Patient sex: M
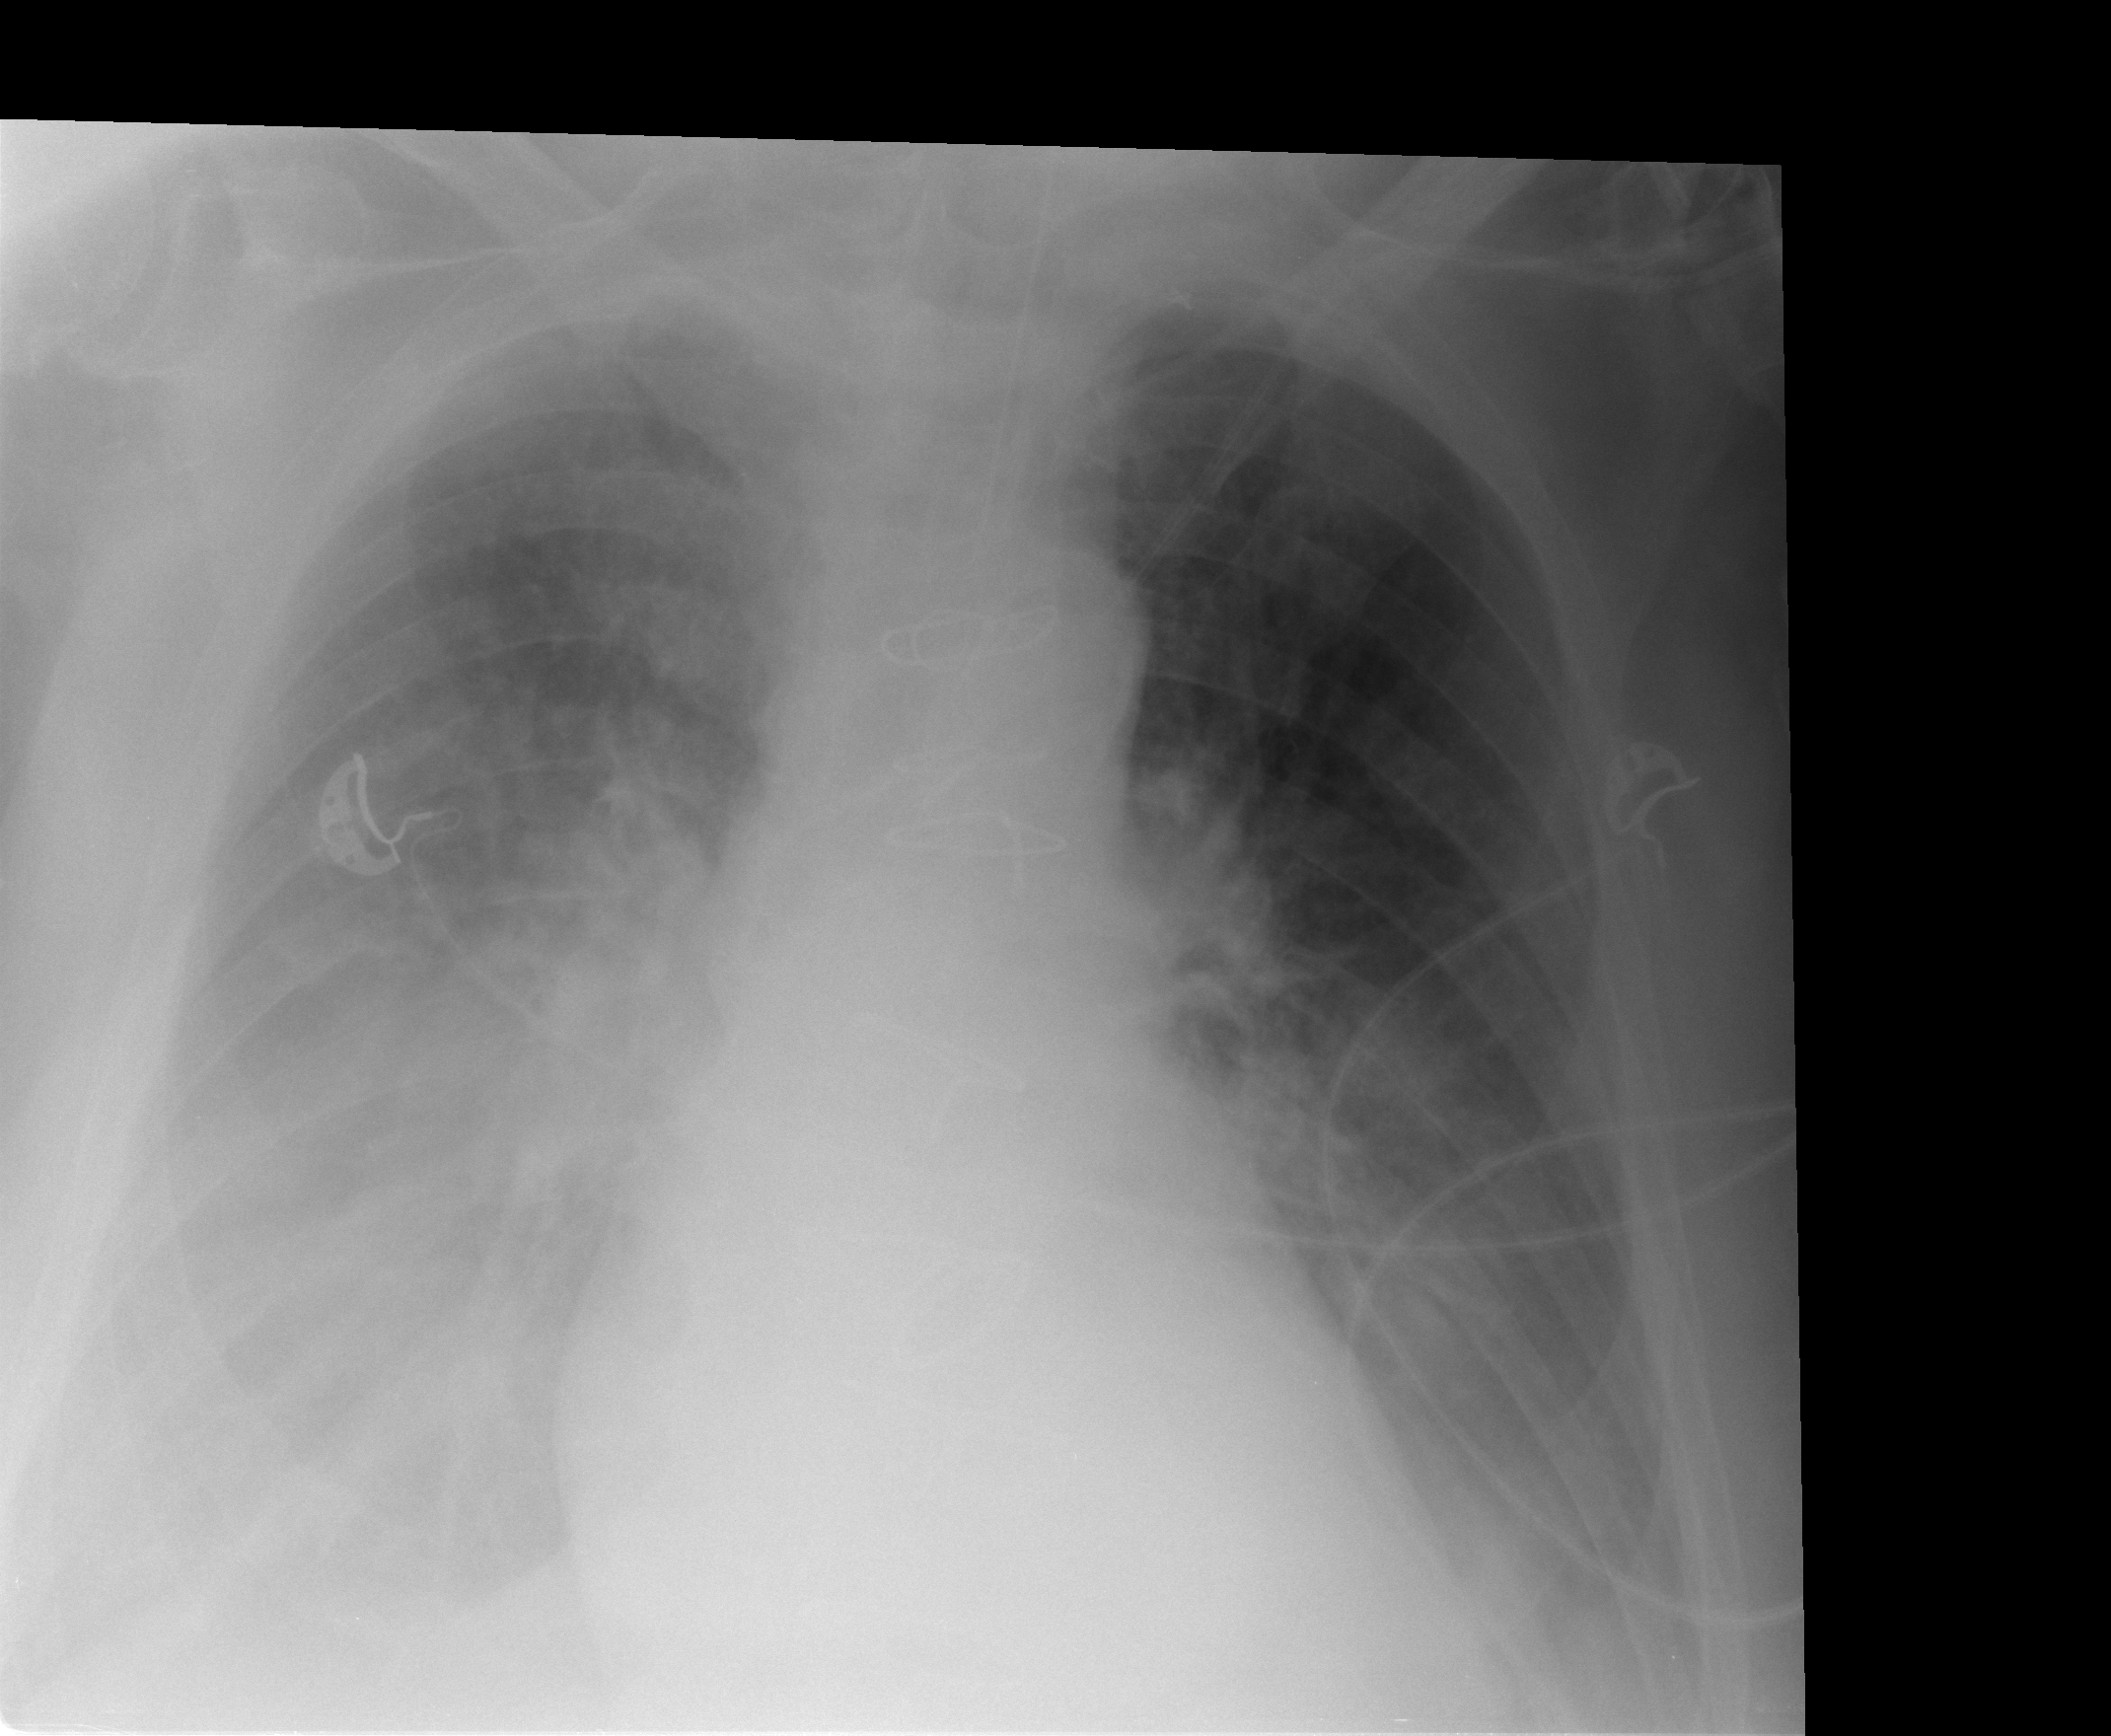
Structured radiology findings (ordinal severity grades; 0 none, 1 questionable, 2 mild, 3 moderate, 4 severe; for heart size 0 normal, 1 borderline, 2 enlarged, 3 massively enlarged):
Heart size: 0
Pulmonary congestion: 2
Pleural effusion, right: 3
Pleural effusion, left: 2
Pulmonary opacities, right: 0
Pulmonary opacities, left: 0
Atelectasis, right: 2
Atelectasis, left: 2